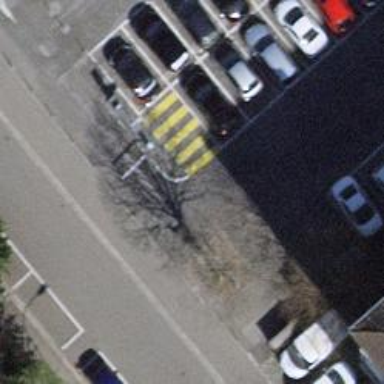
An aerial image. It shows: Lift gate barrier.